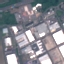
Land use / land cover: Industrial